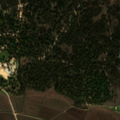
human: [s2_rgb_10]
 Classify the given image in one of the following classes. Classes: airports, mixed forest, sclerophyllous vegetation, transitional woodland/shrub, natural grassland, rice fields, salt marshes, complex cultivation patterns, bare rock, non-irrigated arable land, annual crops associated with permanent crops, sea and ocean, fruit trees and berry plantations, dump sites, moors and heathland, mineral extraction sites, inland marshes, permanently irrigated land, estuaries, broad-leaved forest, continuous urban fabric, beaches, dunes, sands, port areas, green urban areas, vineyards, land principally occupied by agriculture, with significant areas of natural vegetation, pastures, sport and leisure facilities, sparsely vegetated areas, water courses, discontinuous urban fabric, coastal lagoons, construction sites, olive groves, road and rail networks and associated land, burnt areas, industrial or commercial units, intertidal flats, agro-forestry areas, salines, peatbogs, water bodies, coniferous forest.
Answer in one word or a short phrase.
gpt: rice fields, pastures, agro-forestry areas, coniferous forest, mixed forest